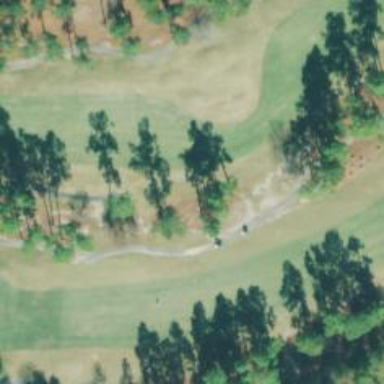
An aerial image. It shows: Golf hole.